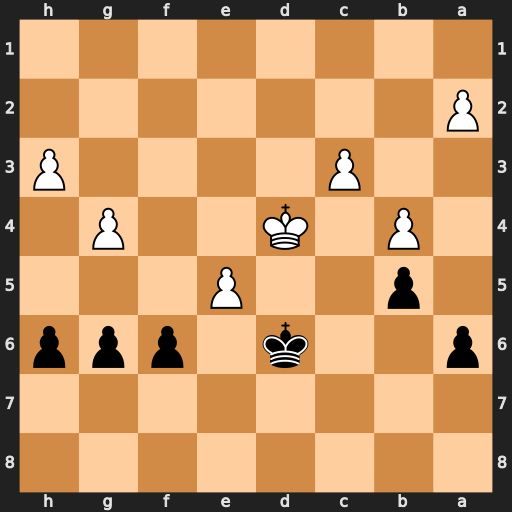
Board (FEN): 8/8/p2k1ppp/1p2P3/1P1K2P1/2P4P/P7/8
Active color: b
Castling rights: -
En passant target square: -
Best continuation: fxe5+ Kd3 Kd5